Question: The code below works perfectly, however, PyCharm complains about syntax error in 'forward(100)'
'''
#!/usr/bin/python
from turtle import *
forward(100)
done()
'''
Since 'turtle' is a stanrd library I don't think that I need to do additional configuration, am I right?

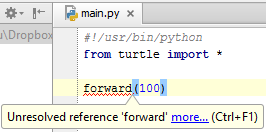
Answer: The 'forward()' function is made available for importing by specifying <URL>:
'''
_tg_turtle_functions = [..., 'forward', ...]
__all__ = (_tg_classes + _tg_screen_functions + _tg_turtle_functions +
_tg_utilities + _math_functions)
'''
Currently, pycharm cannot see objects being listed in module's '__all__' list and, therefore, marks them as an 'unresolved reference'. There is an open issue in it's bugtracker:
<URL>
See also: <URL>
---
FYI, you can add the 'noinspection' comment to tell Pycharm not to mark it as an unresolved reference:
'''
from turtle import *
#noinspection PyUnresolvedReferences
forward(100)
done()
'''
Or, <URL>.
---
And, of course, strictly speaking, you should follow <URL>:
'''
import turtle
turtle.forward(100)
turtle.done()
'''